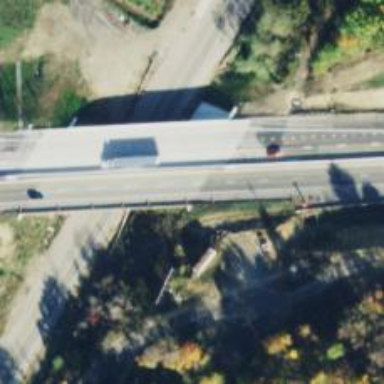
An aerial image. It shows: Motorway link bridge.